Field crop: maize
Growth stage: 2
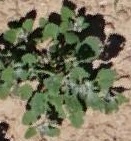
Species: chenopodium